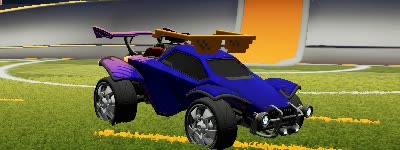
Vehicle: octane